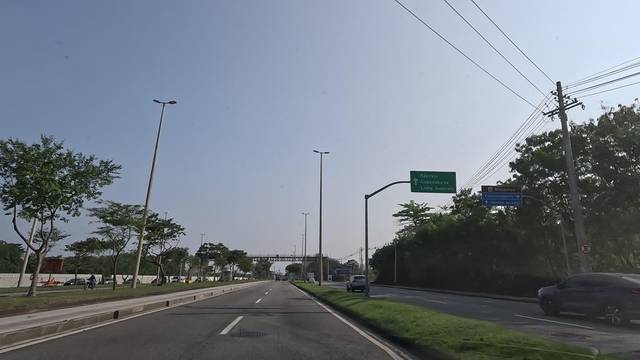
Region: Brazil
Coordinates: -22.975, -43.405